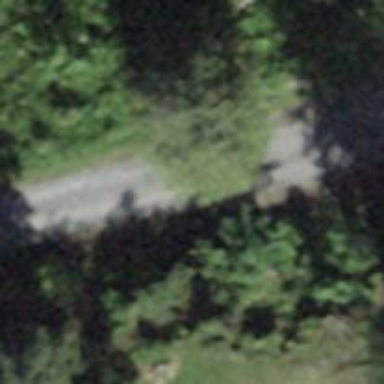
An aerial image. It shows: Gravel track with grade 2 quality.